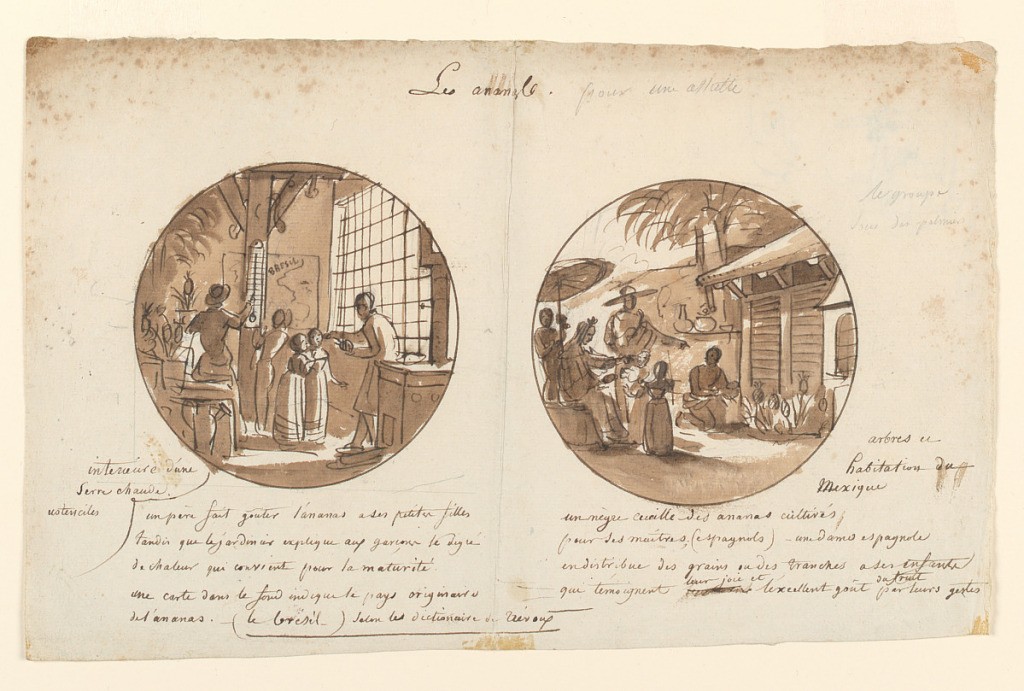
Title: Designs for Painted Porcelain Plates, Les Ananas (Pineapples) from the Service des Objets de Dessert (Dessert Service)
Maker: Jean Charles Develly, French, 1783 - 1849
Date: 1819–20
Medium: Pen and brown ink, brush and brown wash, graphite on white laid paper
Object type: Drawing
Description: Sketches for two plate designs on the theme of pineapples. The sketch on the left is a preliminary drawing for 1989-13-14. In a greenhouse interior, a man in the right foreground offers a piece of pinapple to two young children. Another man in the left middleground points to a themometer hanging on a verticle roof support to indicate the ideal temperature for ripening pineapples. Potted pineapples rest on shelves to his left.  A map of Brazil hangs on the rear wall, center. The sketch to the right shows in the right foreground the exterior of a Mexican house. A man in left middleground wearing a sombrero points to a man kneeling on the ground in front of the house picking pineapples. Mexican pottery appears on a low wall, center middleground, attached to the house.  In the left foreground, a woman shaded by an umbrella points to the kneeling man while offering pineapple slices to two small children. On verso at upper left, (sideways), in graphite, is a circular sketch of figures of a woman and three children in an interior, and at right a sketch of a duck.